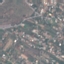
Land use / land cover: Residential